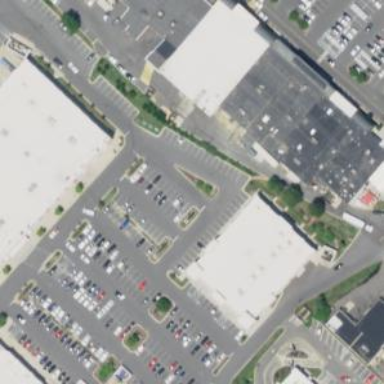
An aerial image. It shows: Retail building.